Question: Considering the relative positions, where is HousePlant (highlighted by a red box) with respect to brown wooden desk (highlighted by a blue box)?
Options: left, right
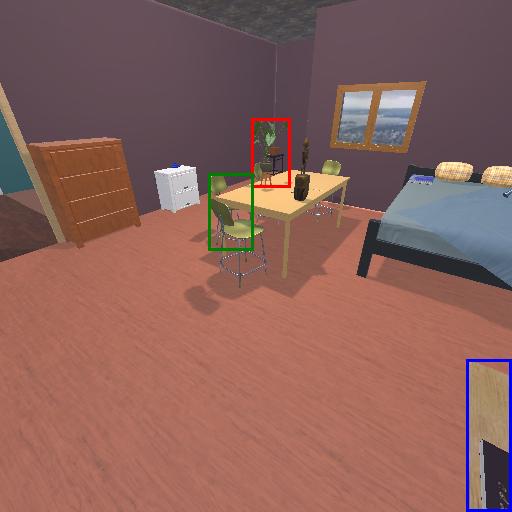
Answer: left